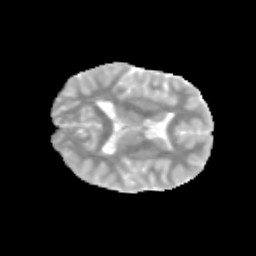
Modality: MD
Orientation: axial
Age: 12
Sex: male
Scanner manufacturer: siemens
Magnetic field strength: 3 T
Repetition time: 3.8 s
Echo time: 0.07 s